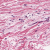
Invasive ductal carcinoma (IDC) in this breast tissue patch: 0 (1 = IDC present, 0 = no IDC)